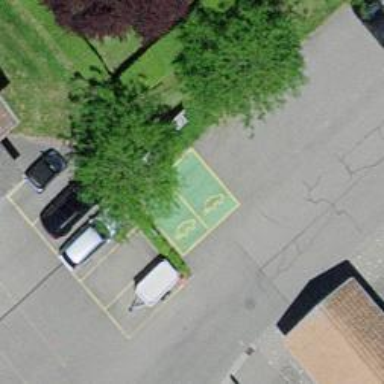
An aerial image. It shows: Charging station.